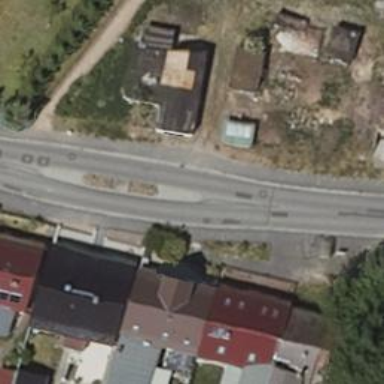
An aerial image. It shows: Secondary road with asphalt surface.